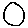
Label: circle